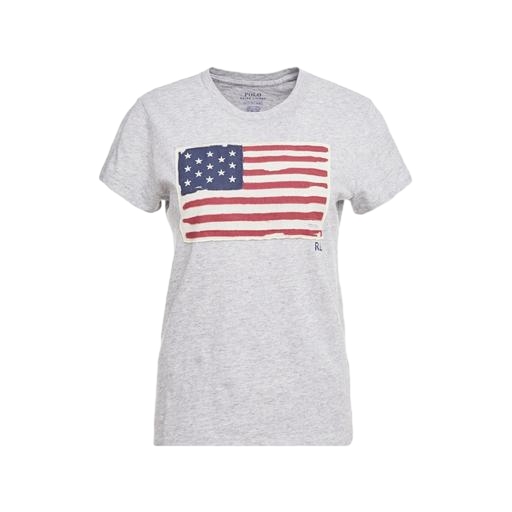
multicolor flag graphic t-shirt, gray stars-and-stripes jersey tee, multicolor peace flag graphic tee, white background